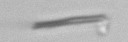
Label: fiber